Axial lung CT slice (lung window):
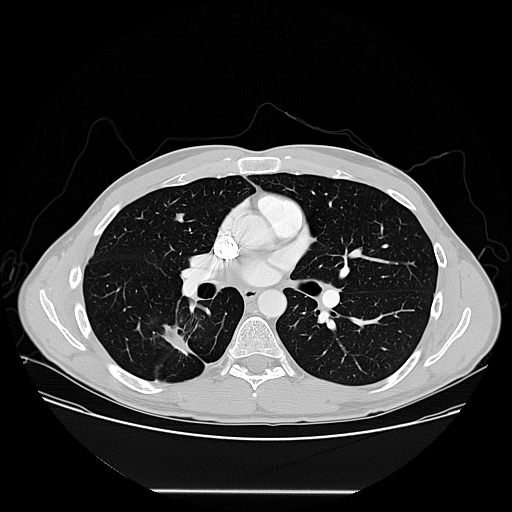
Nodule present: yes
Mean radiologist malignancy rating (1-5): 1